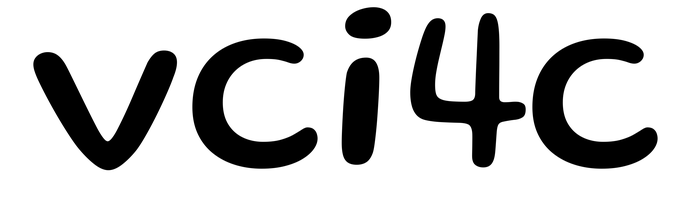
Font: Gluten_Regular